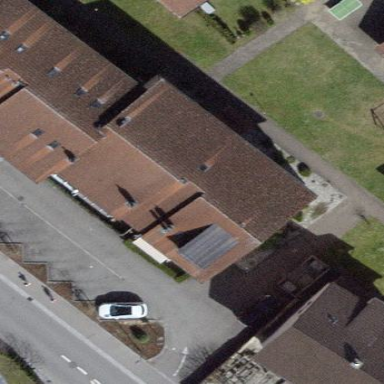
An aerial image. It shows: Gabled roof adorns the apartments building.